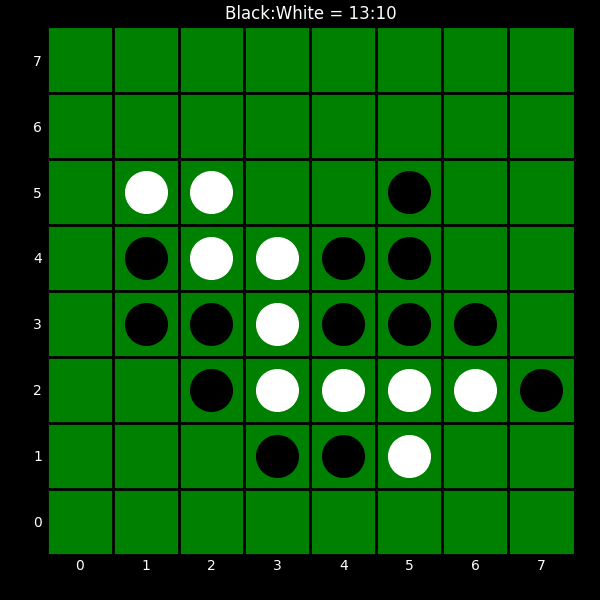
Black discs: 13
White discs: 10